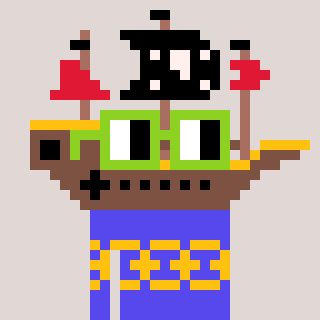
a pixel art character with square light green glasses, a pirateship-shaped head and a computerblue-colored body on a warm background